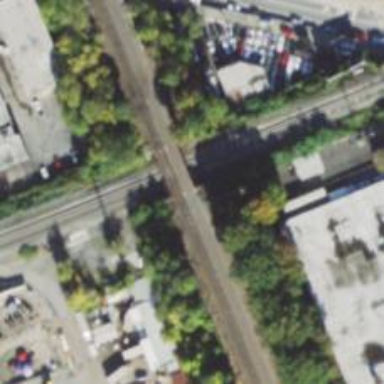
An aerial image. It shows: Abandoned railroad bridge.